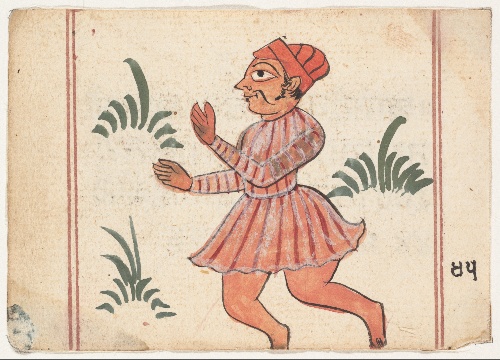
Date: ca. 1800
Object type: Folio
Classification: Paintings
Medium: Ink and opaque watercolor on paper
Culture: India
Dimensions: 3 3/16 x 4 1/2 in. (8.1 x 11.4 cm)
Department: Asian Art
Credit line: Gift of Daniel J. Slott, 1977
Accession year: 1977
Repository: Metropolitan Museum of Art, New York, NY
Tags: Men